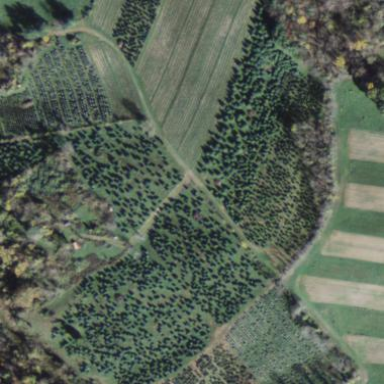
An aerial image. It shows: Orchard.